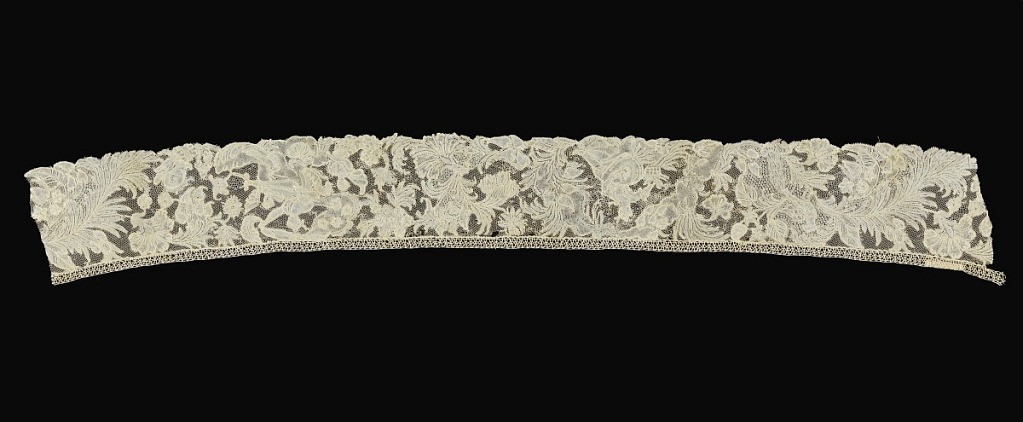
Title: Border
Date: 1700–1750
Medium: linen Technique: bobbin lace, Brussels style
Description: Brussels style border with a serpentine floral pattern surrounding a seated figure, possibly Flora and Amphitrite riding a shell drawn by a dolphin and escorted by mermaids.